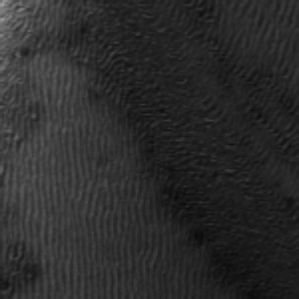
Label: frost